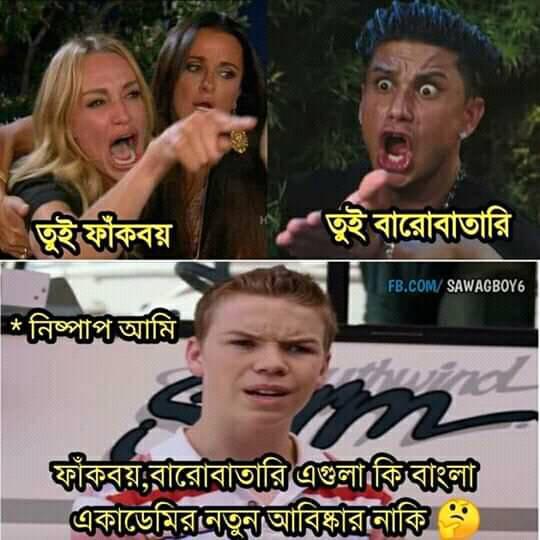
Text: তুই ফাকবয় তুই বারোবাতারি *নিষ্পাপ আমি ফাকবয়, বারোবাতারি এগুলা কি বাংলা একাডেমির নতুন আবিষ্কার নাকি
Label: Non Hate